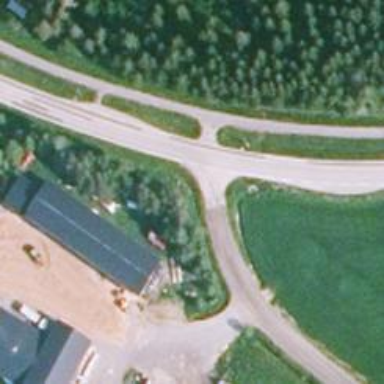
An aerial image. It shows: Cycleway.